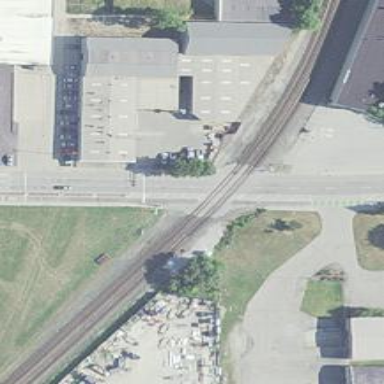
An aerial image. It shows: Railway crossing.